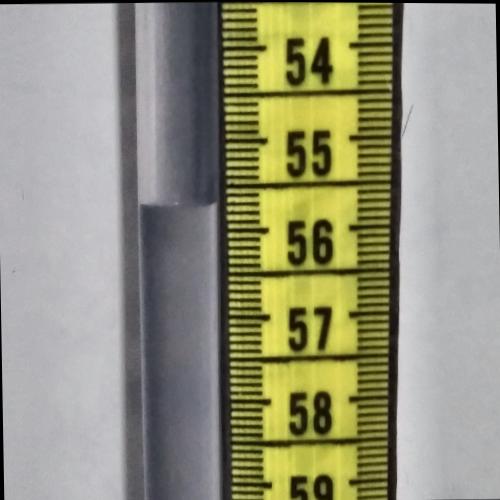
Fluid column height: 55.7 cm